Field crop: tomato
Growth stage: 2
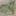
Species: solanum